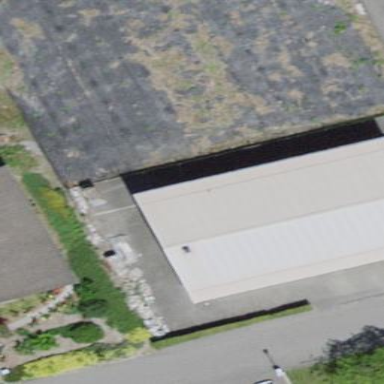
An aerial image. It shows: Warehouse building.